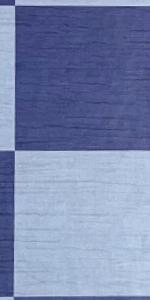
Label: Empty